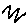
Label: zigzag